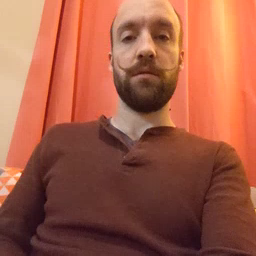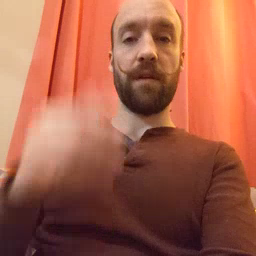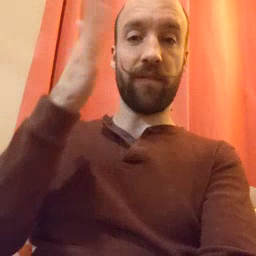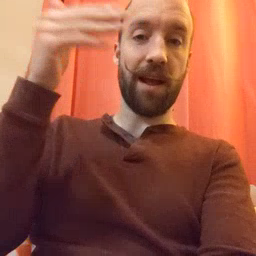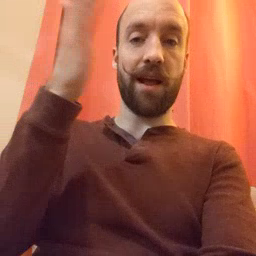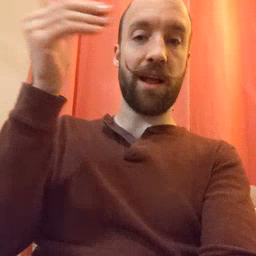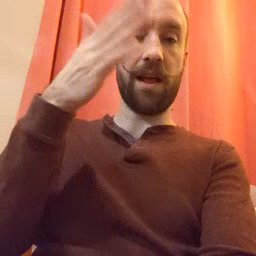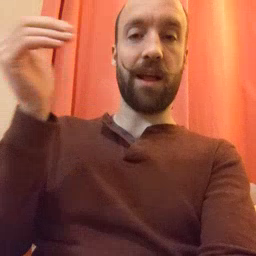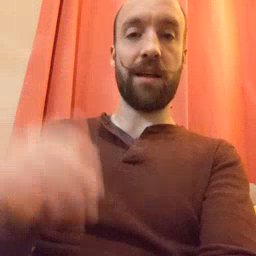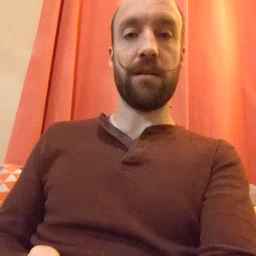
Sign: flag